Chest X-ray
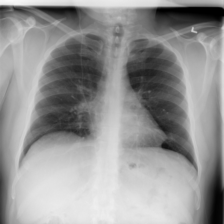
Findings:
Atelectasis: negative
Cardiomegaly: negative
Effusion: negative
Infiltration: negative
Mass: negative
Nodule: negative
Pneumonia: negative
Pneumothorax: negative
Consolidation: negative
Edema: negative
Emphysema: negative
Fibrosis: negative
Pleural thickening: negative
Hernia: negative